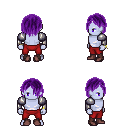
a pixel art fantasy rpg character, male body template, dark elf, purple skin, steel arm armor, red pants, purple bangs hairstyle, bracelets, maroon shoes, four views (front, back, left, right), 2x2 character sprite sheet, small pixel art, hard edges, no anti-aliasing